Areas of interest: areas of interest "Scenic Spot"
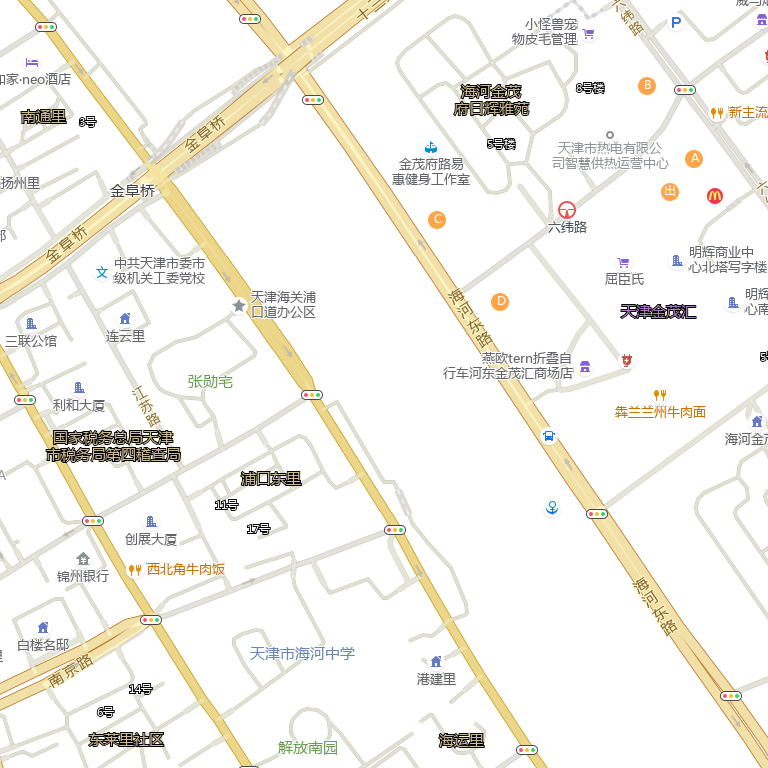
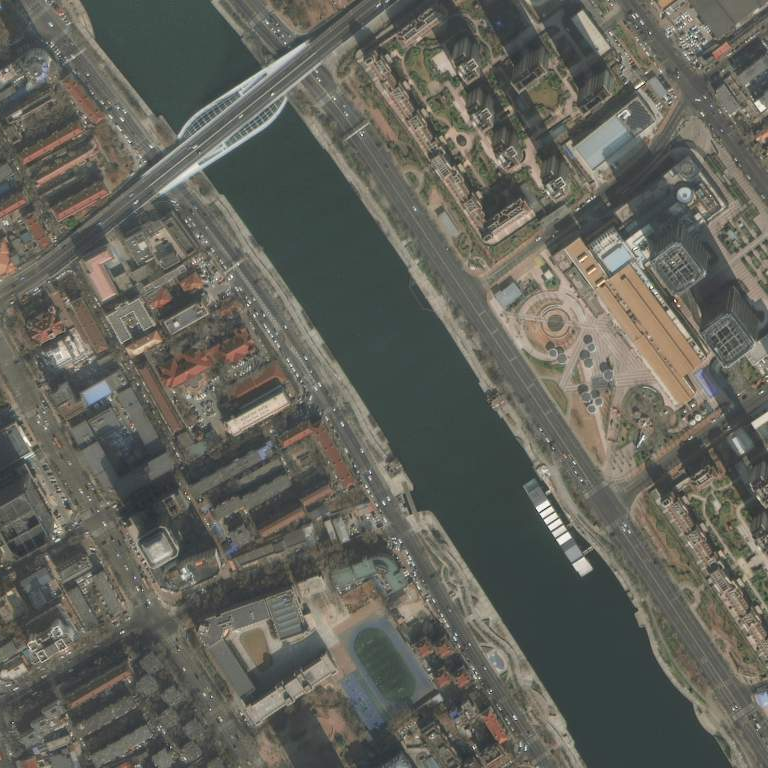